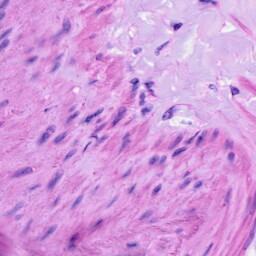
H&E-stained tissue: Ovarian